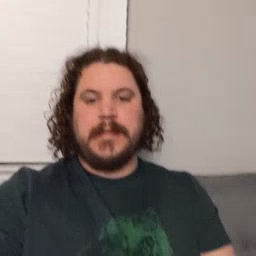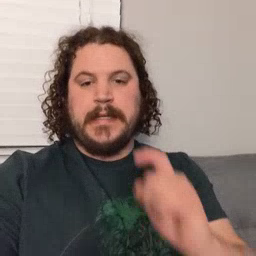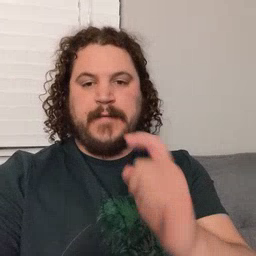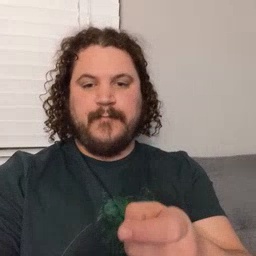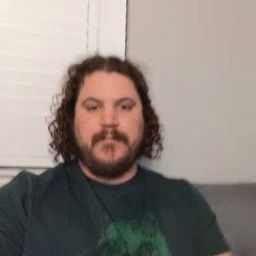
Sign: gift